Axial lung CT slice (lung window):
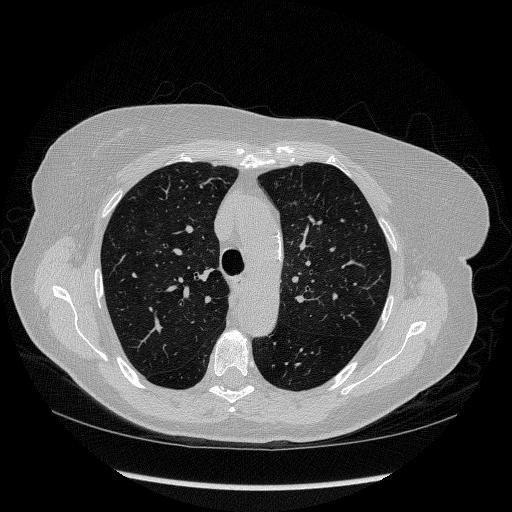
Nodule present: no